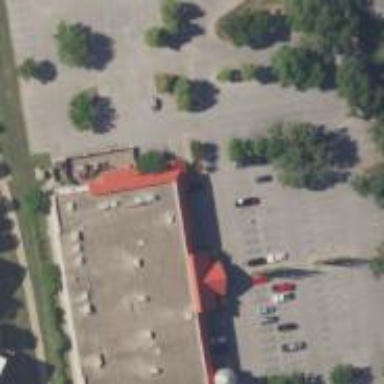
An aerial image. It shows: Building used as fitness center.